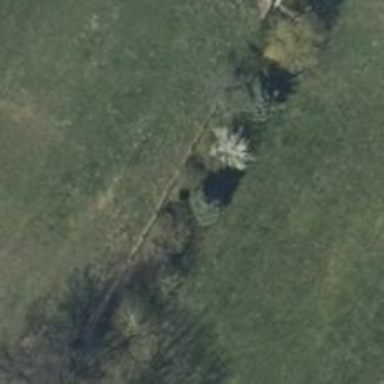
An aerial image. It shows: Row of deciduous broadleaved trees.